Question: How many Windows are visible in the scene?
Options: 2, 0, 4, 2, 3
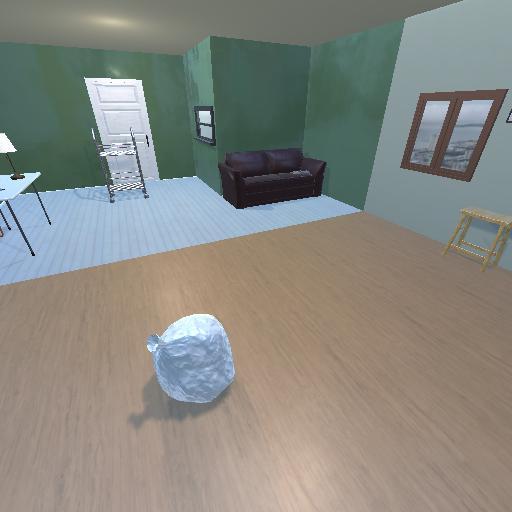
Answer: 2